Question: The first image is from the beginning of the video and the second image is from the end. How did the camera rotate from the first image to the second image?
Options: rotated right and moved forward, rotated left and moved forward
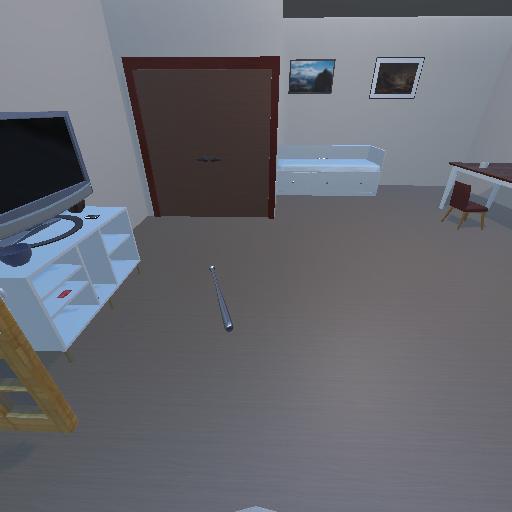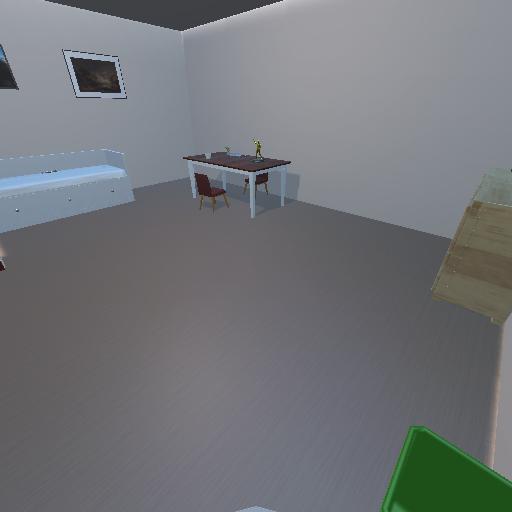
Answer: rotated right and moved forward